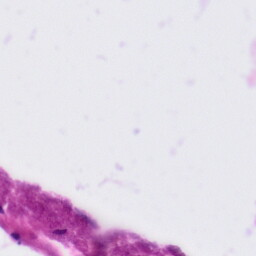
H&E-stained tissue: Tonsil